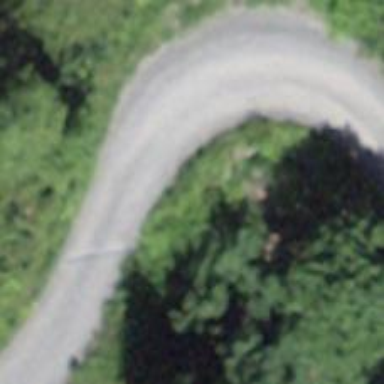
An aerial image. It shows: Culvert tunnel.